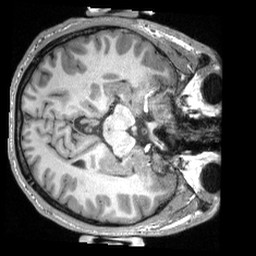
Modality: T1w
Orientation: axial
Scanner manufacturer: siemens
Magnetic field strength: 3 T
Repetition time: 2.3 s
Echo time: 0.00308 s